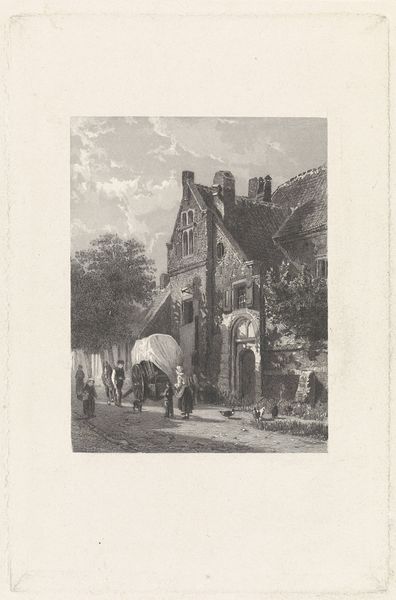
Titel: Straatgezicht
Künstler: Christiaan Lodewijk van Kesteren
Standort: Amsterdam
Institution: Rijksmuseum
Schlagwörter: ruelle, maison, gravure, arbre, porte, façade, photographie, lumineux, extérieur, photo, rue, route, charette, pavé, devanture